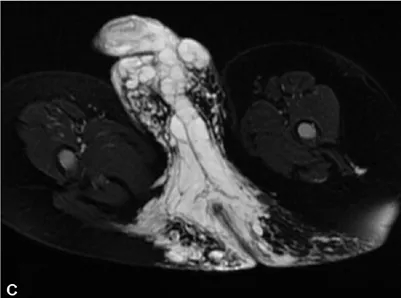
A 21-month-old boy presenting with extensive venous malformation in the perineum and pelvis. (
C
) Pelvic magnetic resonance imaging (T2WI with fat suppression): axial cuts through the perineum to demonstrate the extension of the lesion that appeared as hyperintense dilated venous lakes.
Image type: radiology (mri)